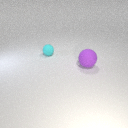
small cyan rubber sphere to the left of large purple rubber sphere